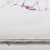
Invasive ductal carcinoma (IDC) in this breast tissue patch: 0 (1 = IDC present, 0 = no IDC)